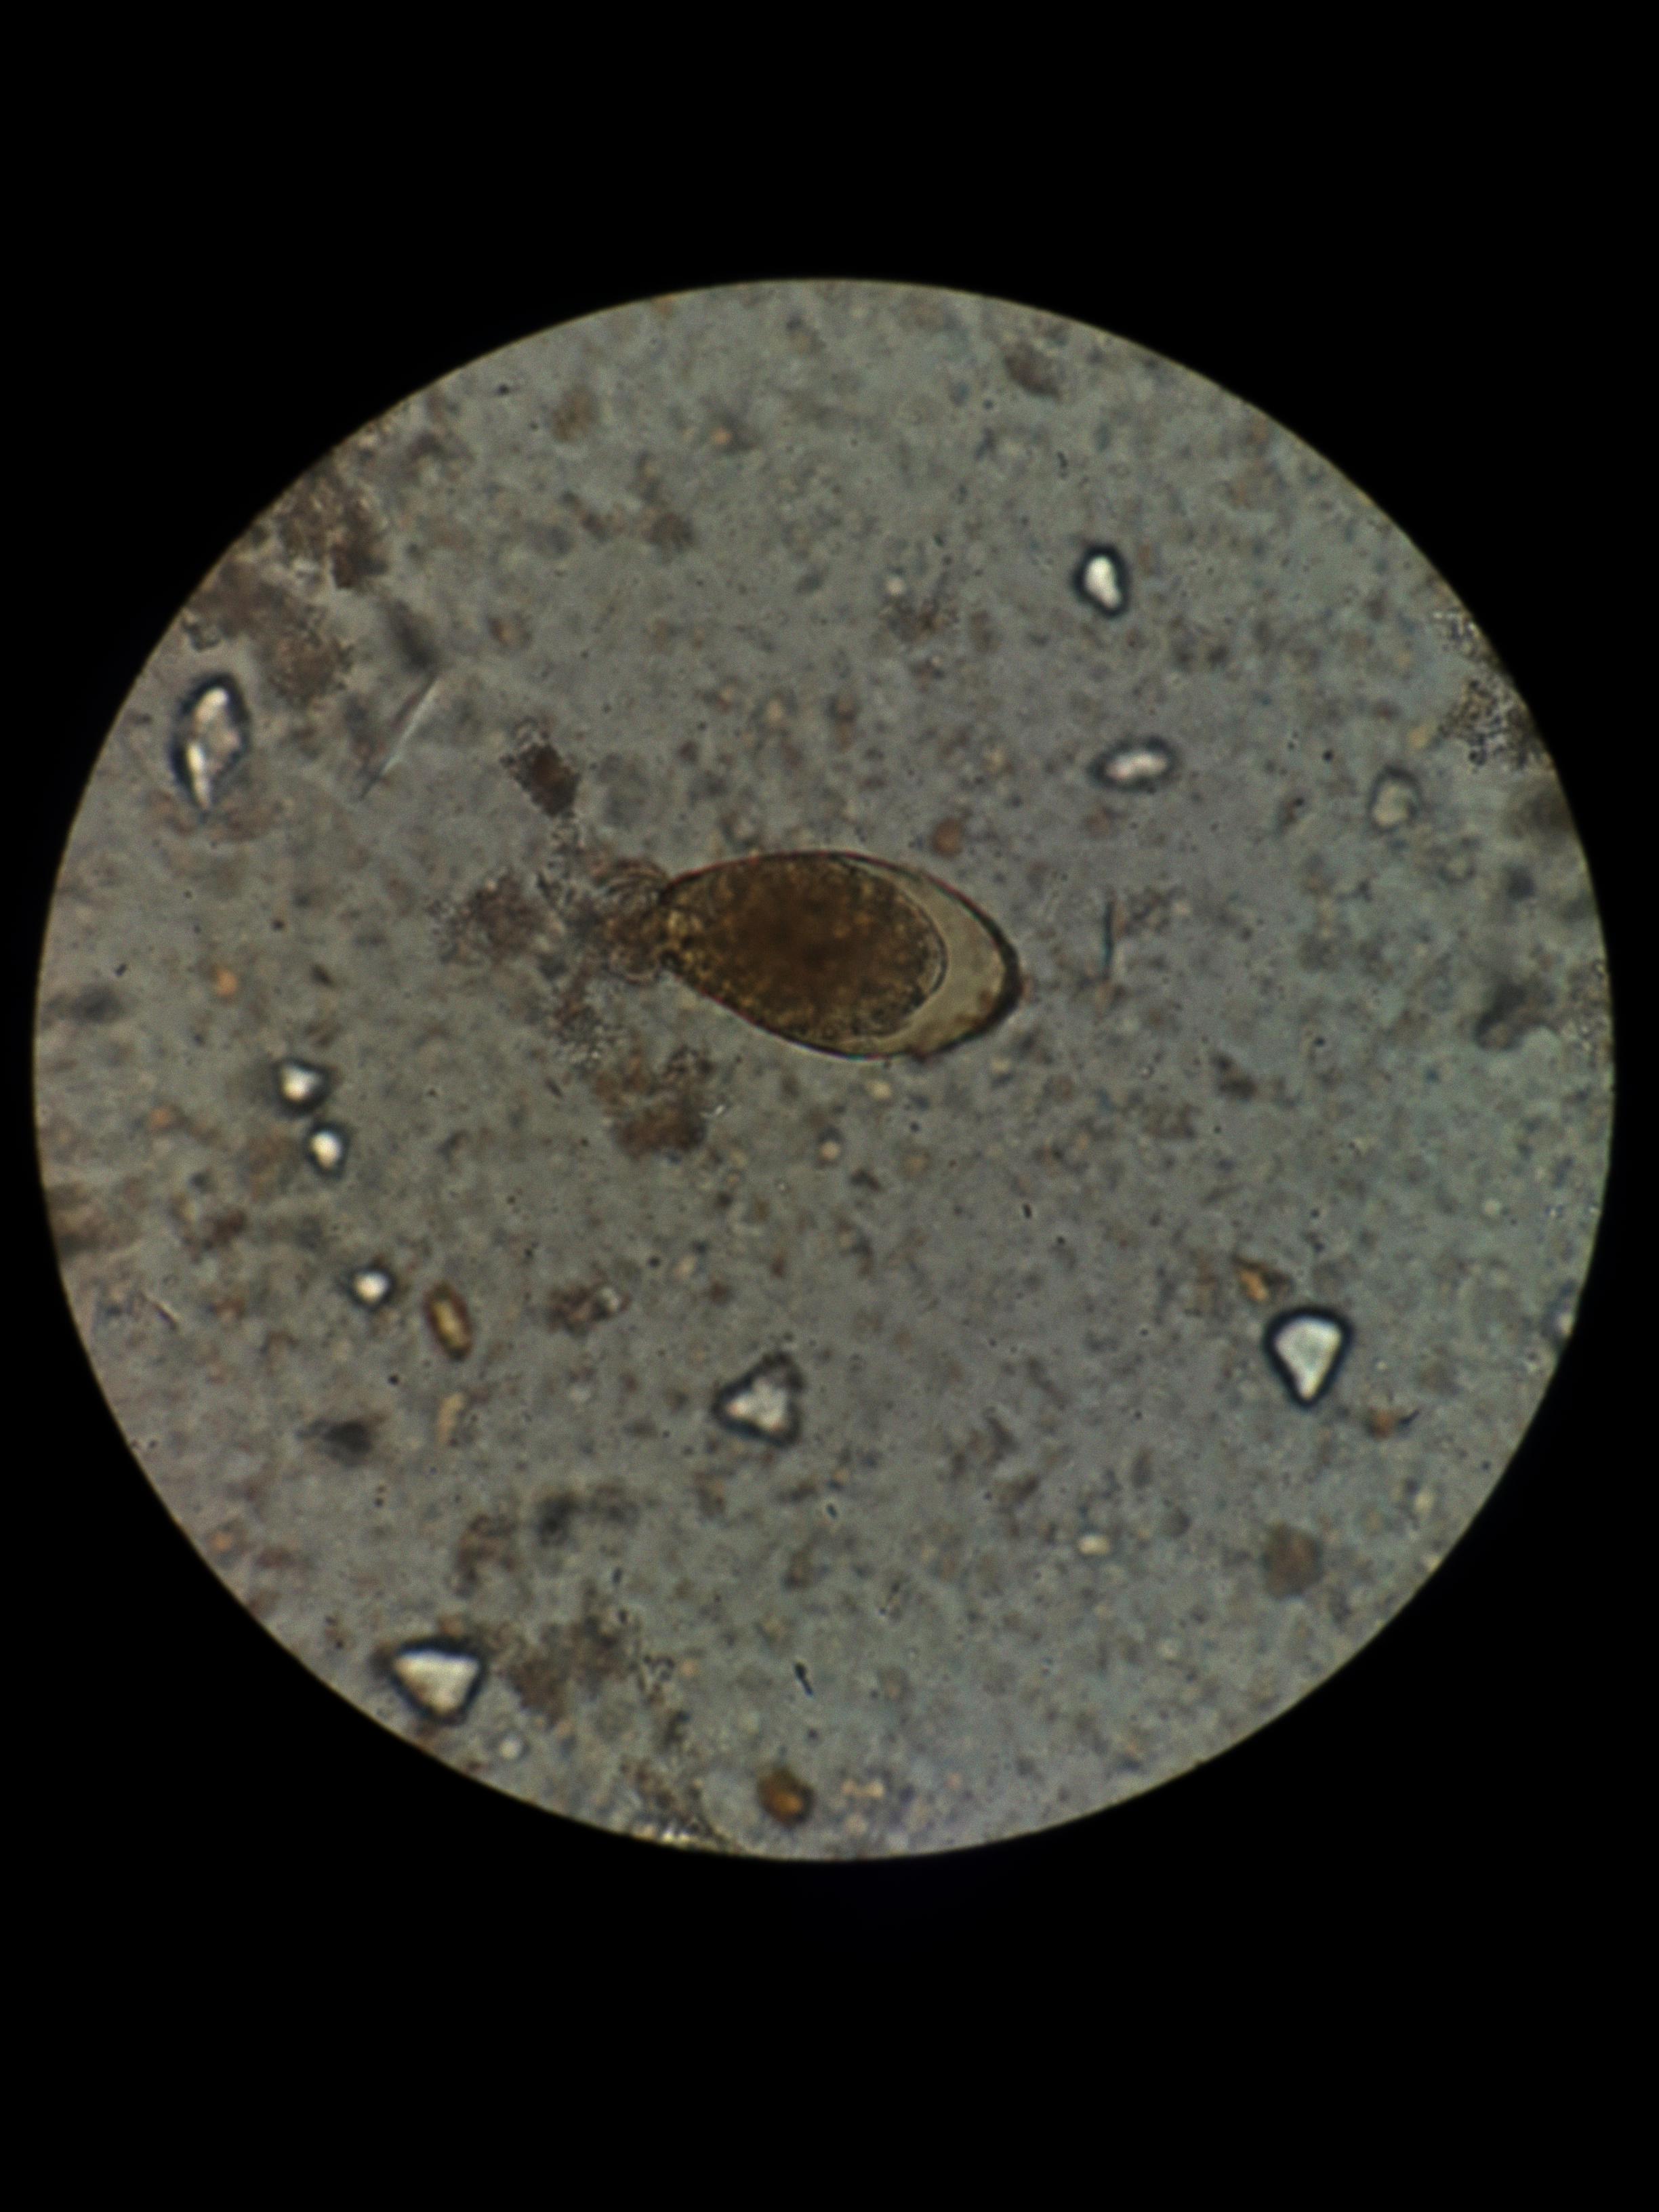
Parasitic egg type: Fasciolopsis buski